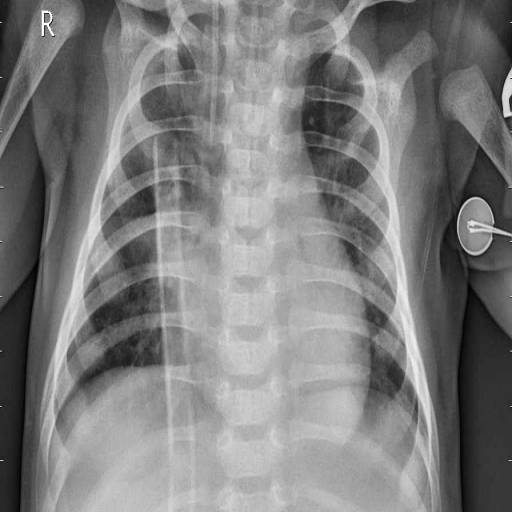
Finding: PNEUMONIA